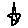
Label: star